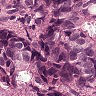
Metastatic tissue present: yes